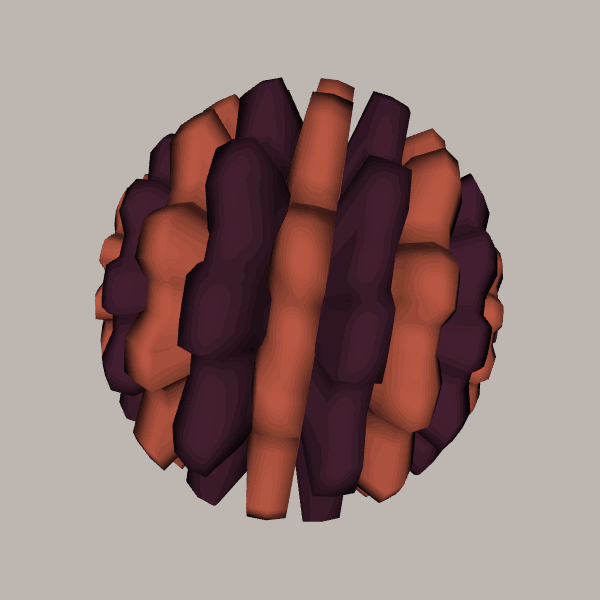
Background: light